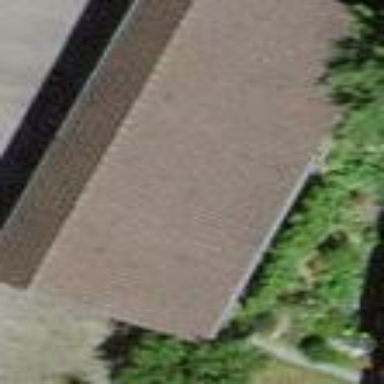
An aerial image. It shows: View of roof of building.